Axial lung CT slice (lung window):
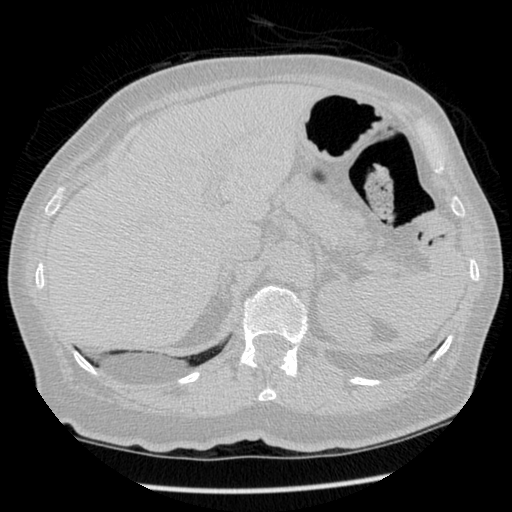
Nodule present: no